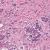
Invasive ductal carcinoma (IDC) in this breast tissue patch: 0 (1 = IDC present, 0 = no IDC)